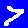
Digit: 7